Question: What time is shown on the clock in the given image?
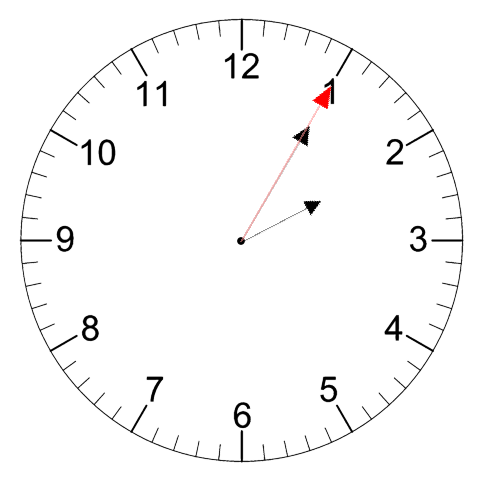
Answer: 02:05:05